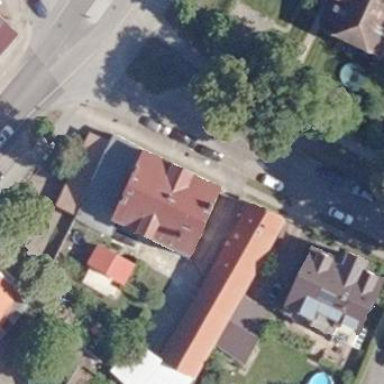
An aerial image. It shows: Part of building is shown in the image.